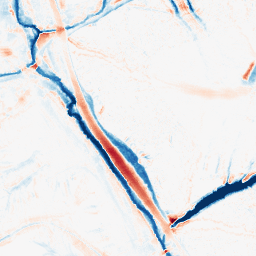
Category: morphological
Decomposition family: morphological
Decomposition parameters: operation: average
size: 10
Upsampling method: sinc_blackman
Upsampling parameters: scale: 4
kernel_size: 16
Upsampling scale: 4